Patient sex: F
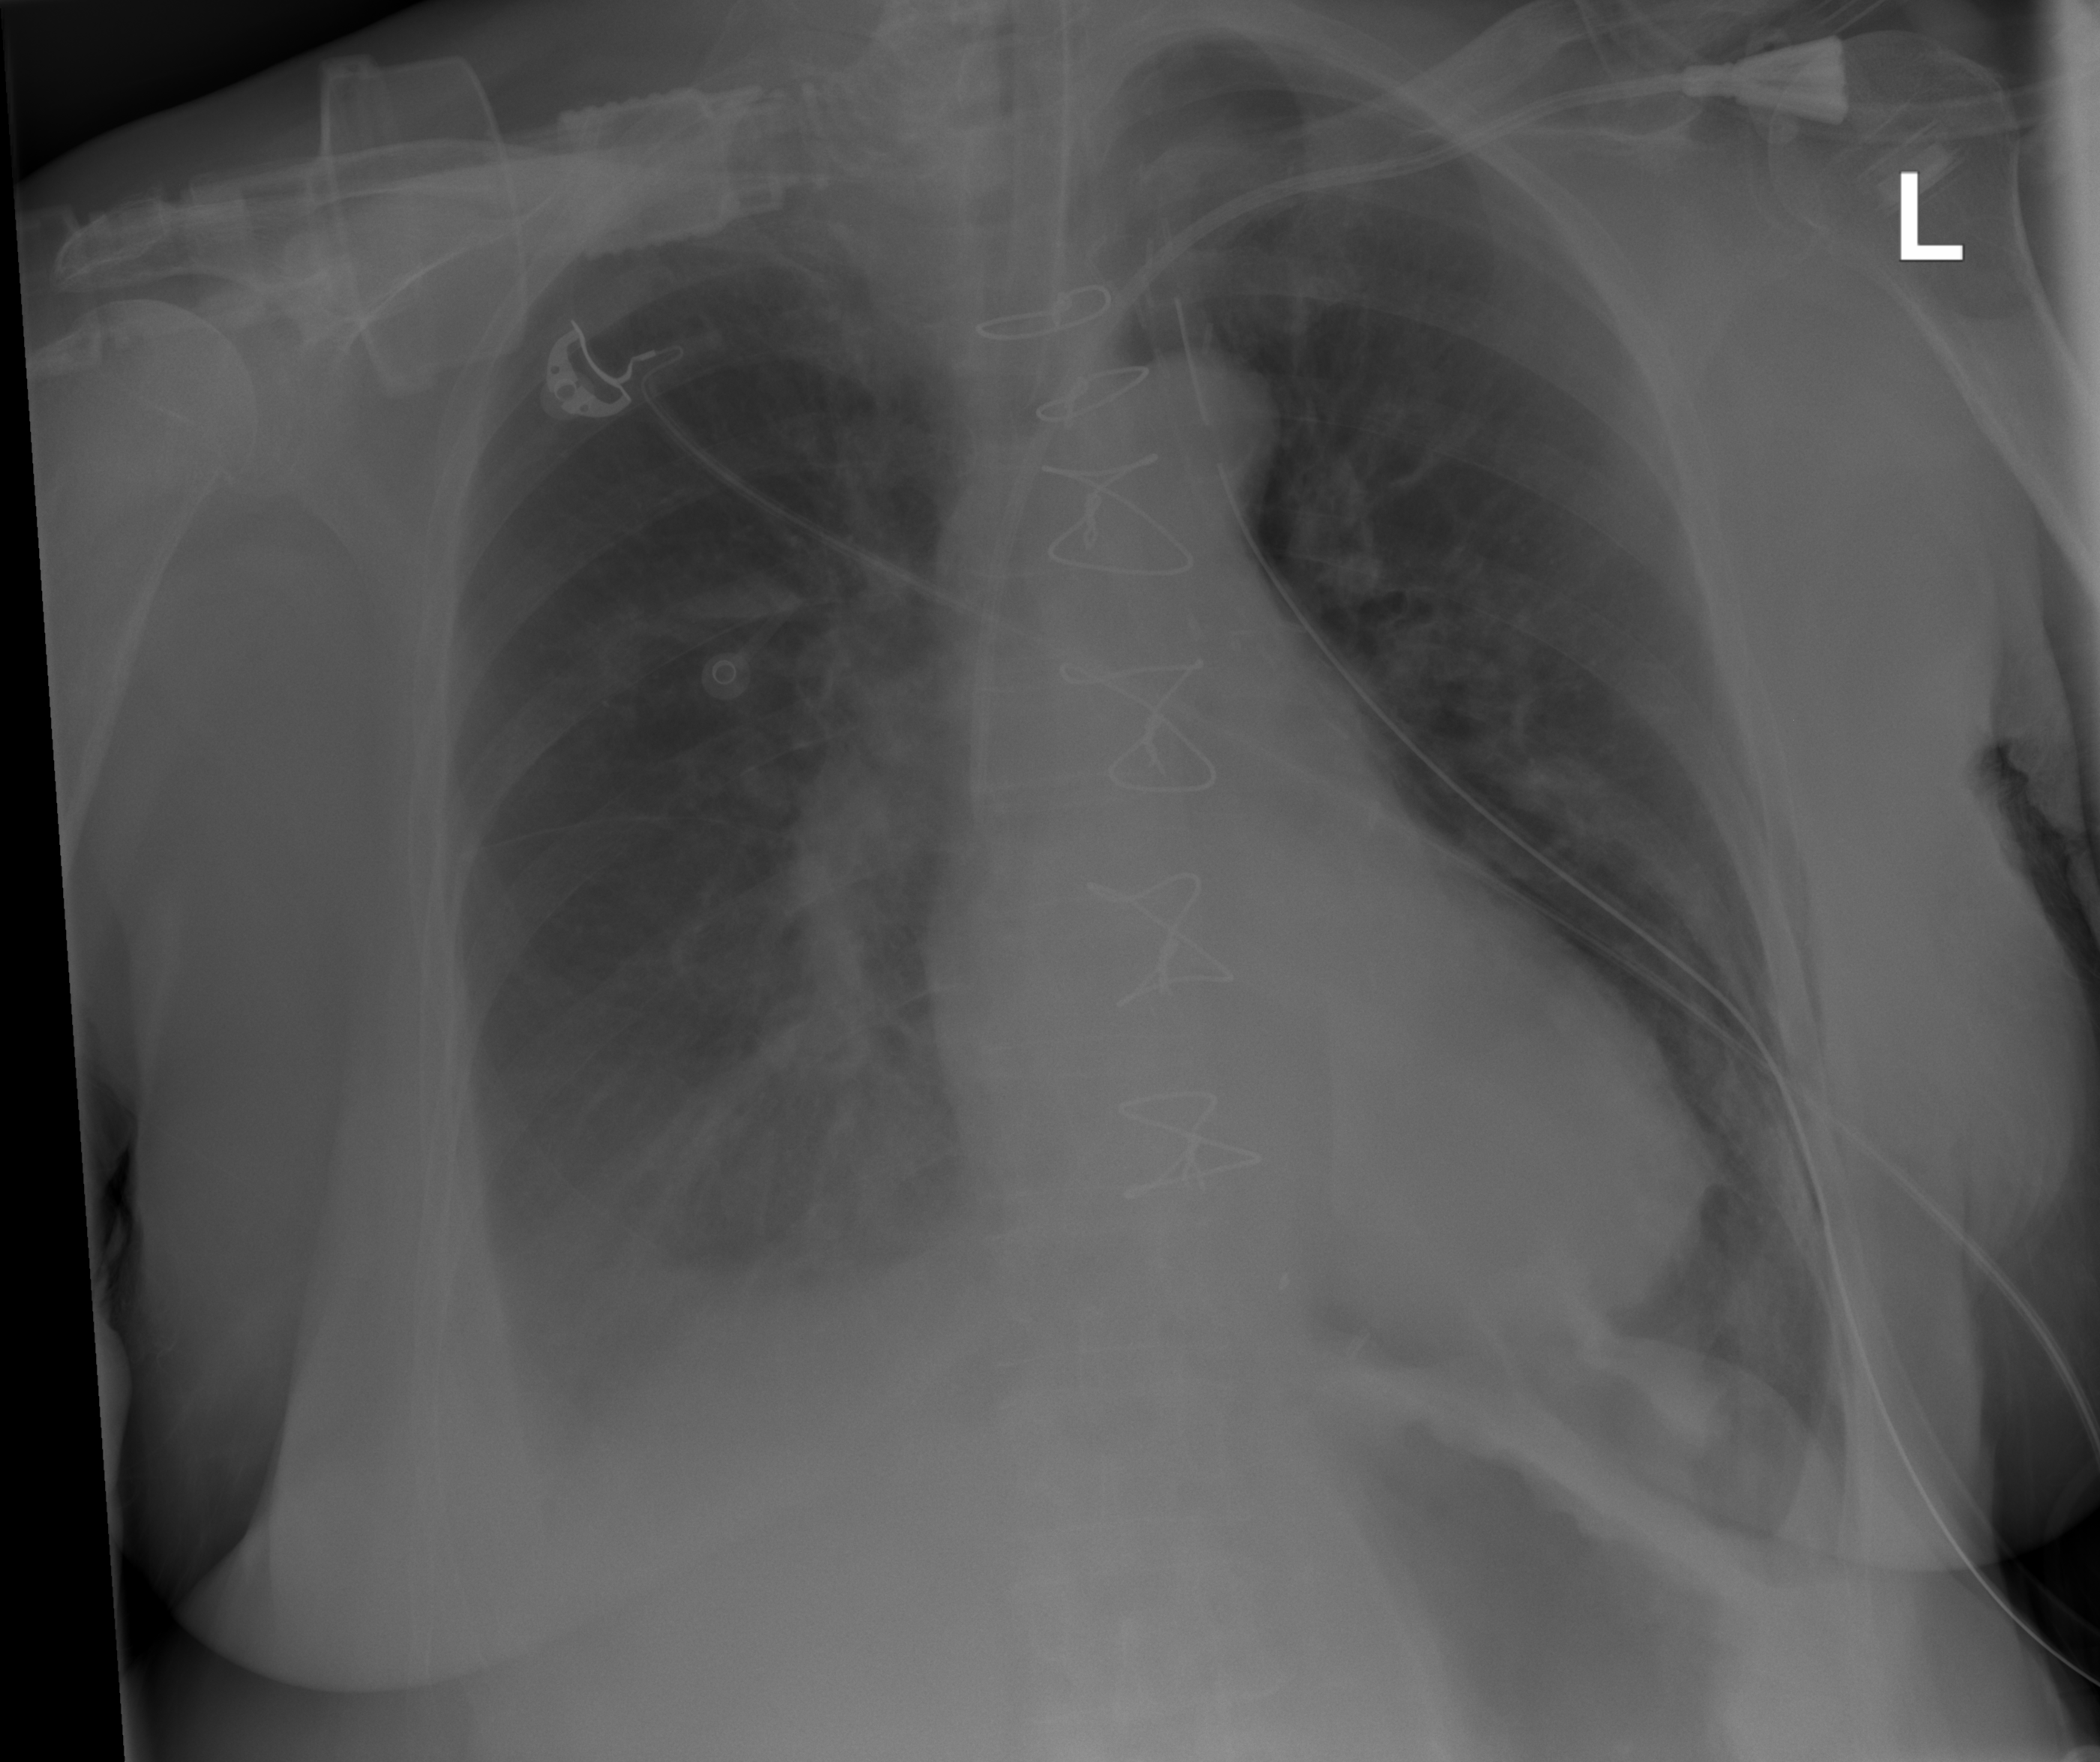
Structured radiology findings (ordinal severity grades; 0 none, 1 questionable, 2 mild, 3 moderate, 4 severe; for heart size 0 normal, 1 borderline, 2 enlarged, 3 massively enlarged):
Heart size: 0
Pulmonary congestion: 2
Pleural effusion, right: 2
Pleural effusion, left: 0
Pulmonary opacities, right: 2
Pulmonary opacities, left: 0
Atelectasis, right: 2
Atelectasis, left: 2